Field crop: maize
Growth stage: 2
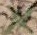
Species: atriplex